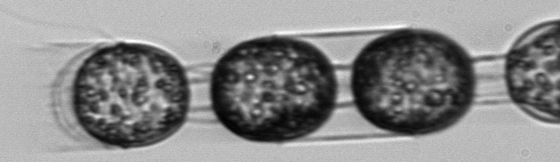
Label: Stephanopyxis